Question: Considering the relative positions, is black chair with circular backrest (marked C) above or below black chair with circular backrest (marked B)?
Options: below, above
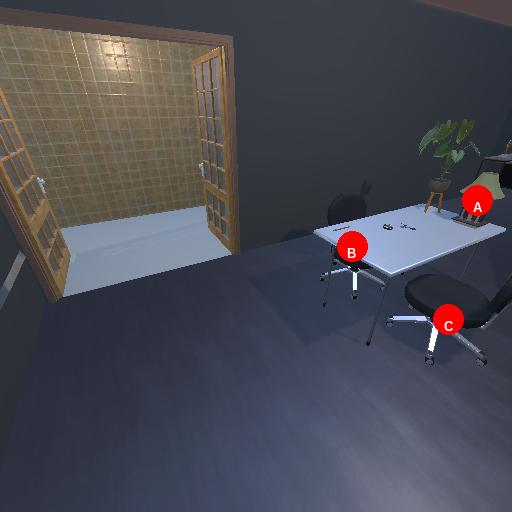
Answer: below